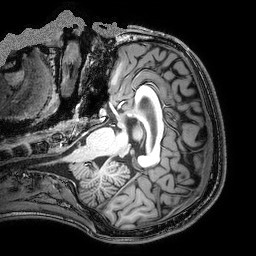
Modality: T1w
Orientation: coronal
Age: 23
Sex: male
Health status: ill
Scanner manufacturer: philips
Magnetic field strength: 3 T
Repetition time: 8.149 s
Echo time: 3.738 s